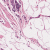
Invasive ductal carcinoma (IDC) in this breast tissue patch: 0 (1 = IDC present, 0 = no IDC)